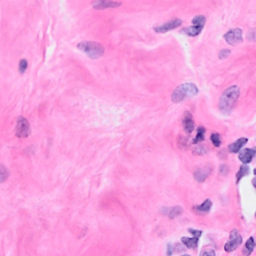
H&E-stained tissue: Breast